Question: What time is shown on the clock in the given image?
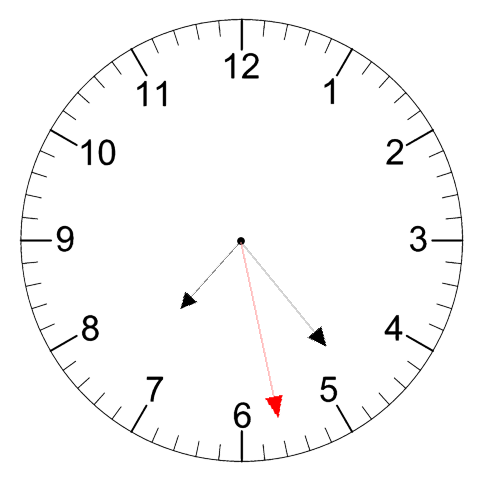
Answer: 07:23:28